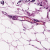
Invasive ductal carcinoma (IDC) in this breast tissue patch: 0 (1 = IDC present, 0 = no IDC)